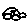
Label: car